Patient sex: F
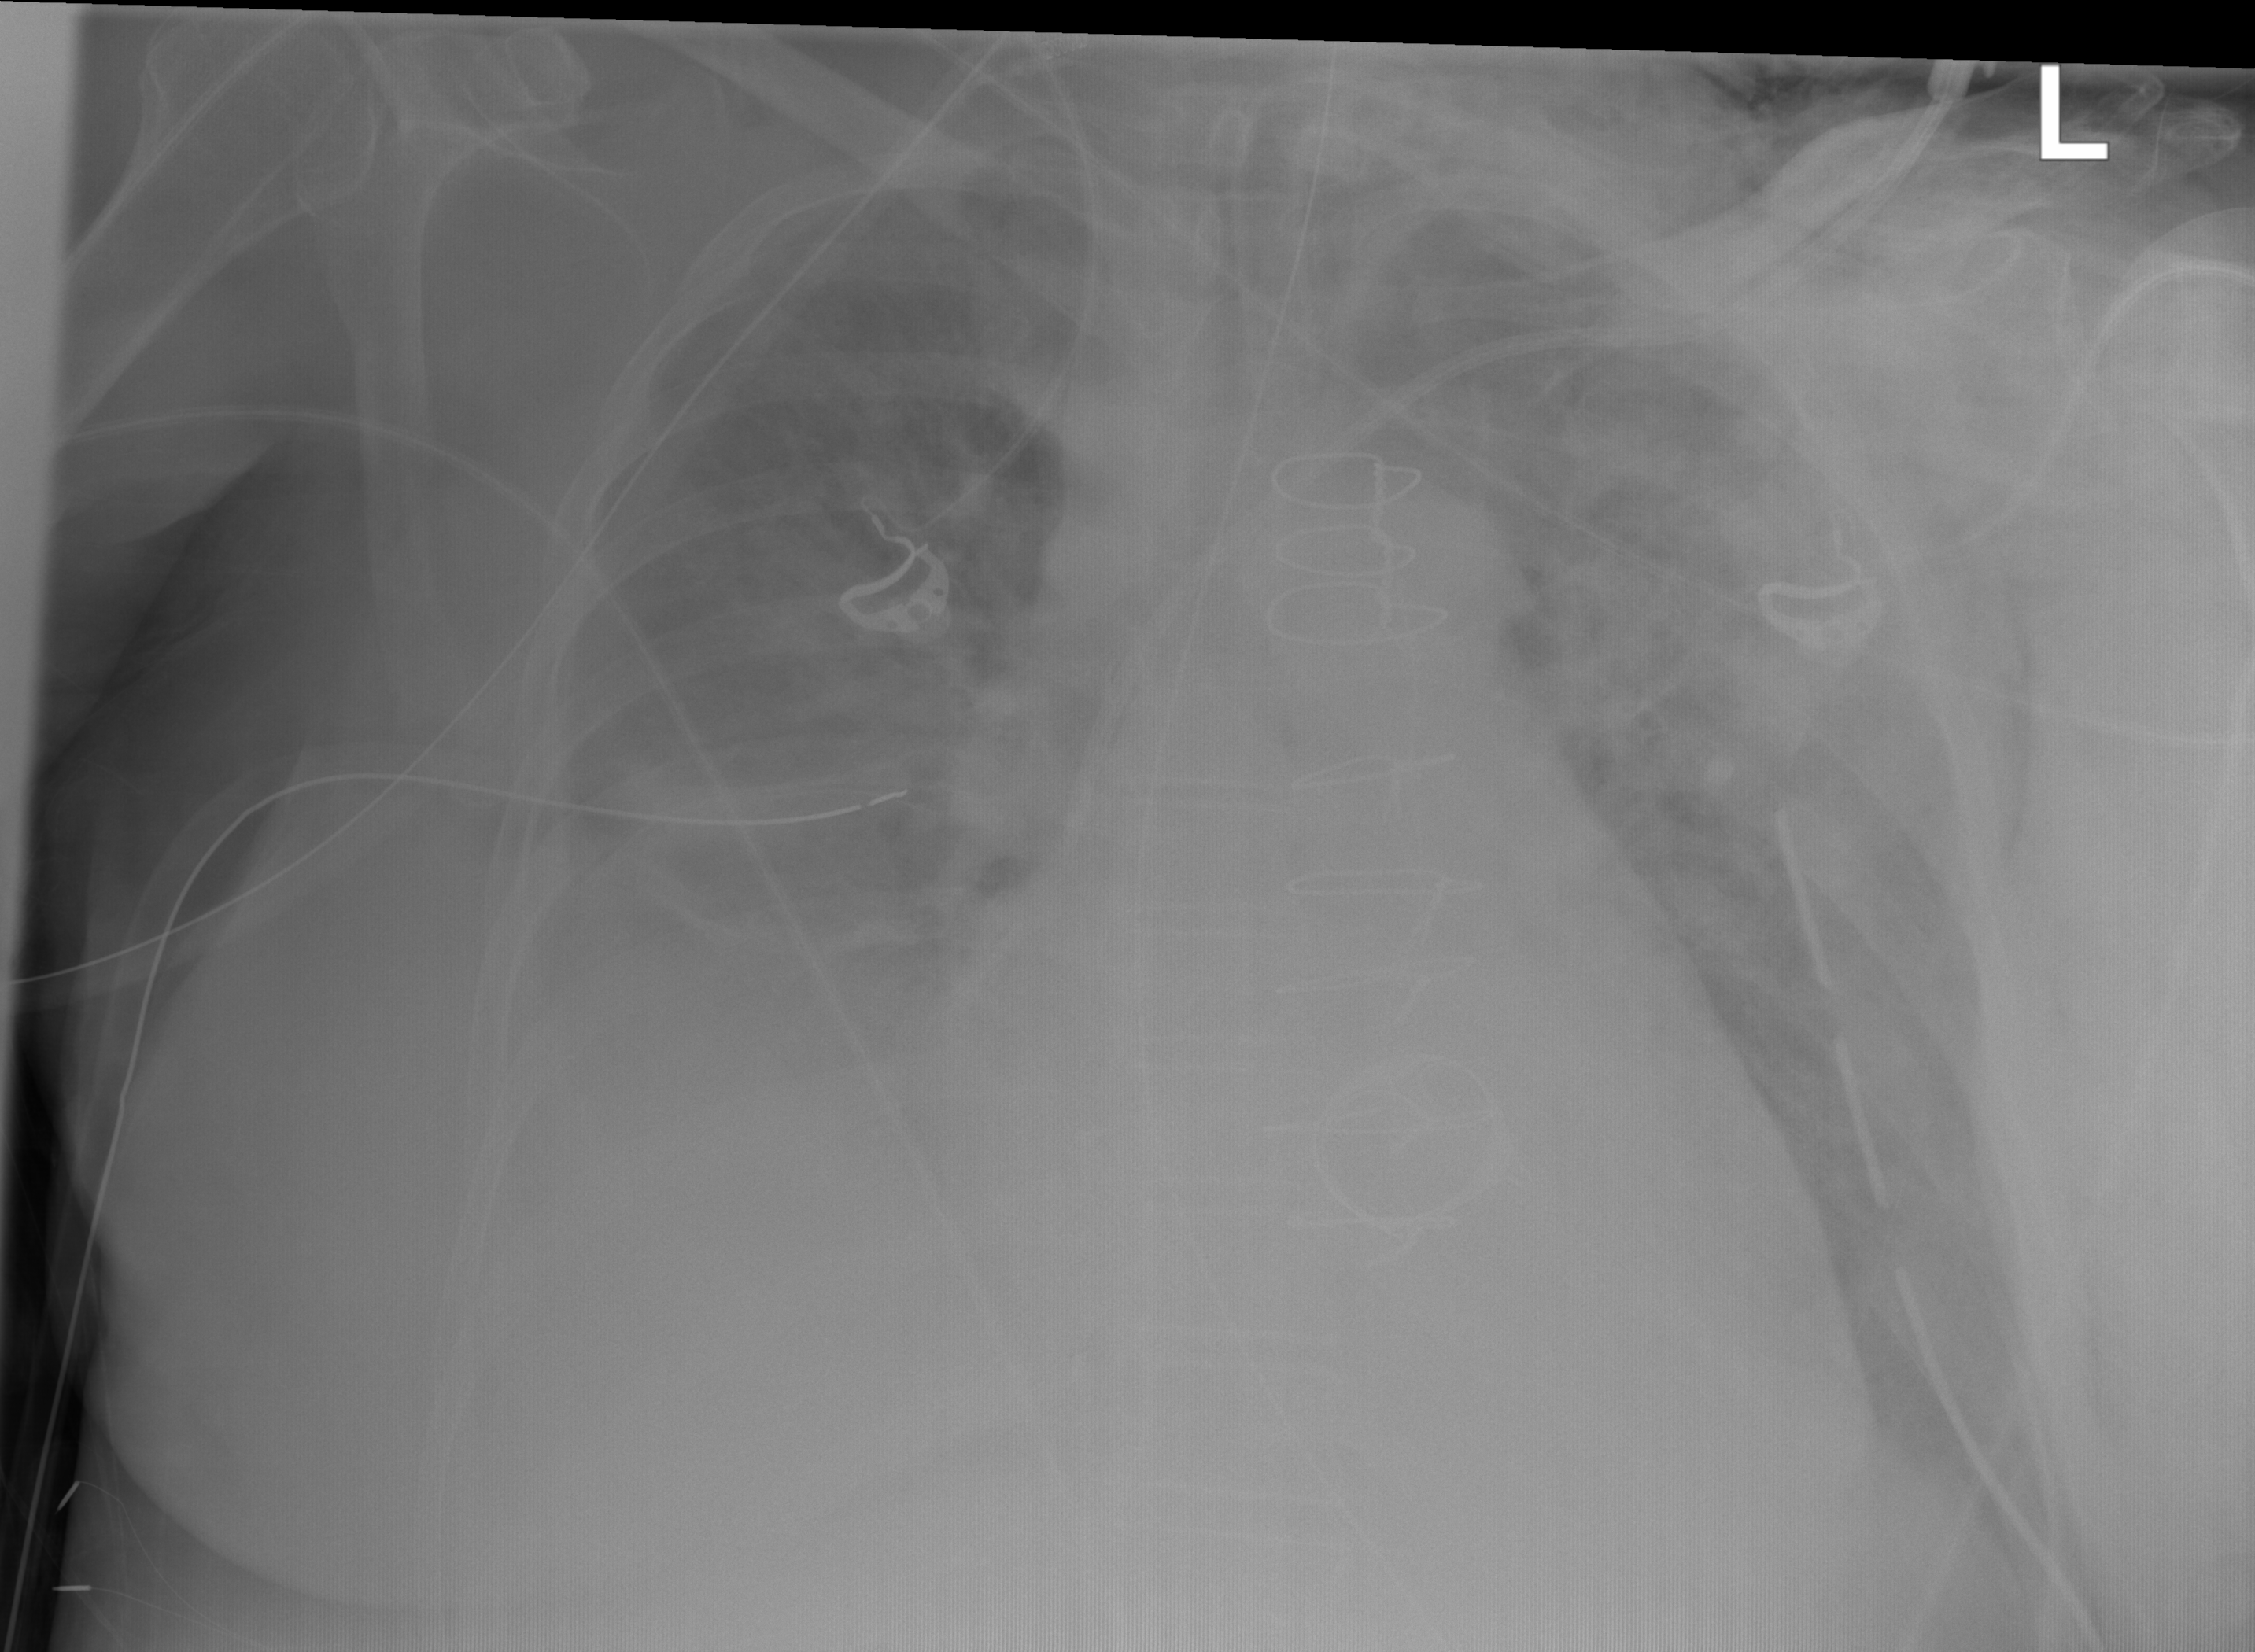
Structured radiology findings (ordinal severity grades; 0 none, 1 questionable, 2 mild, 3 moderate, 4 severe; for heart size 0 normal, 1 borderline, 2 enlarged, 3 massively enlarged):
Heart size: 2
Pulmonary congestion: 2
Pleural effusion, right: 3
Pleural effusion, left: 3
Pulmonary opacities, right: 0
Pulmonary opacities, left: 2
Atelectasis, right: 2
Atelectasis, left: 2